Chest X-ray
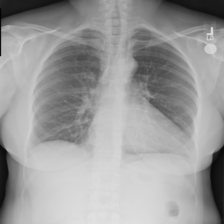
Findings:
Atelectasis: negative
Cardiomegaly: positive
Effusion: negative
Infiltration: negative
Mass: negative
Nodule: negative
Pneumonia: negative
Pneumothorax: negative
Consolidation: negative
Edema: negative
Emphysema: negative
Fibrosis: negative
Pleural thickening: negative
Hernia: negative